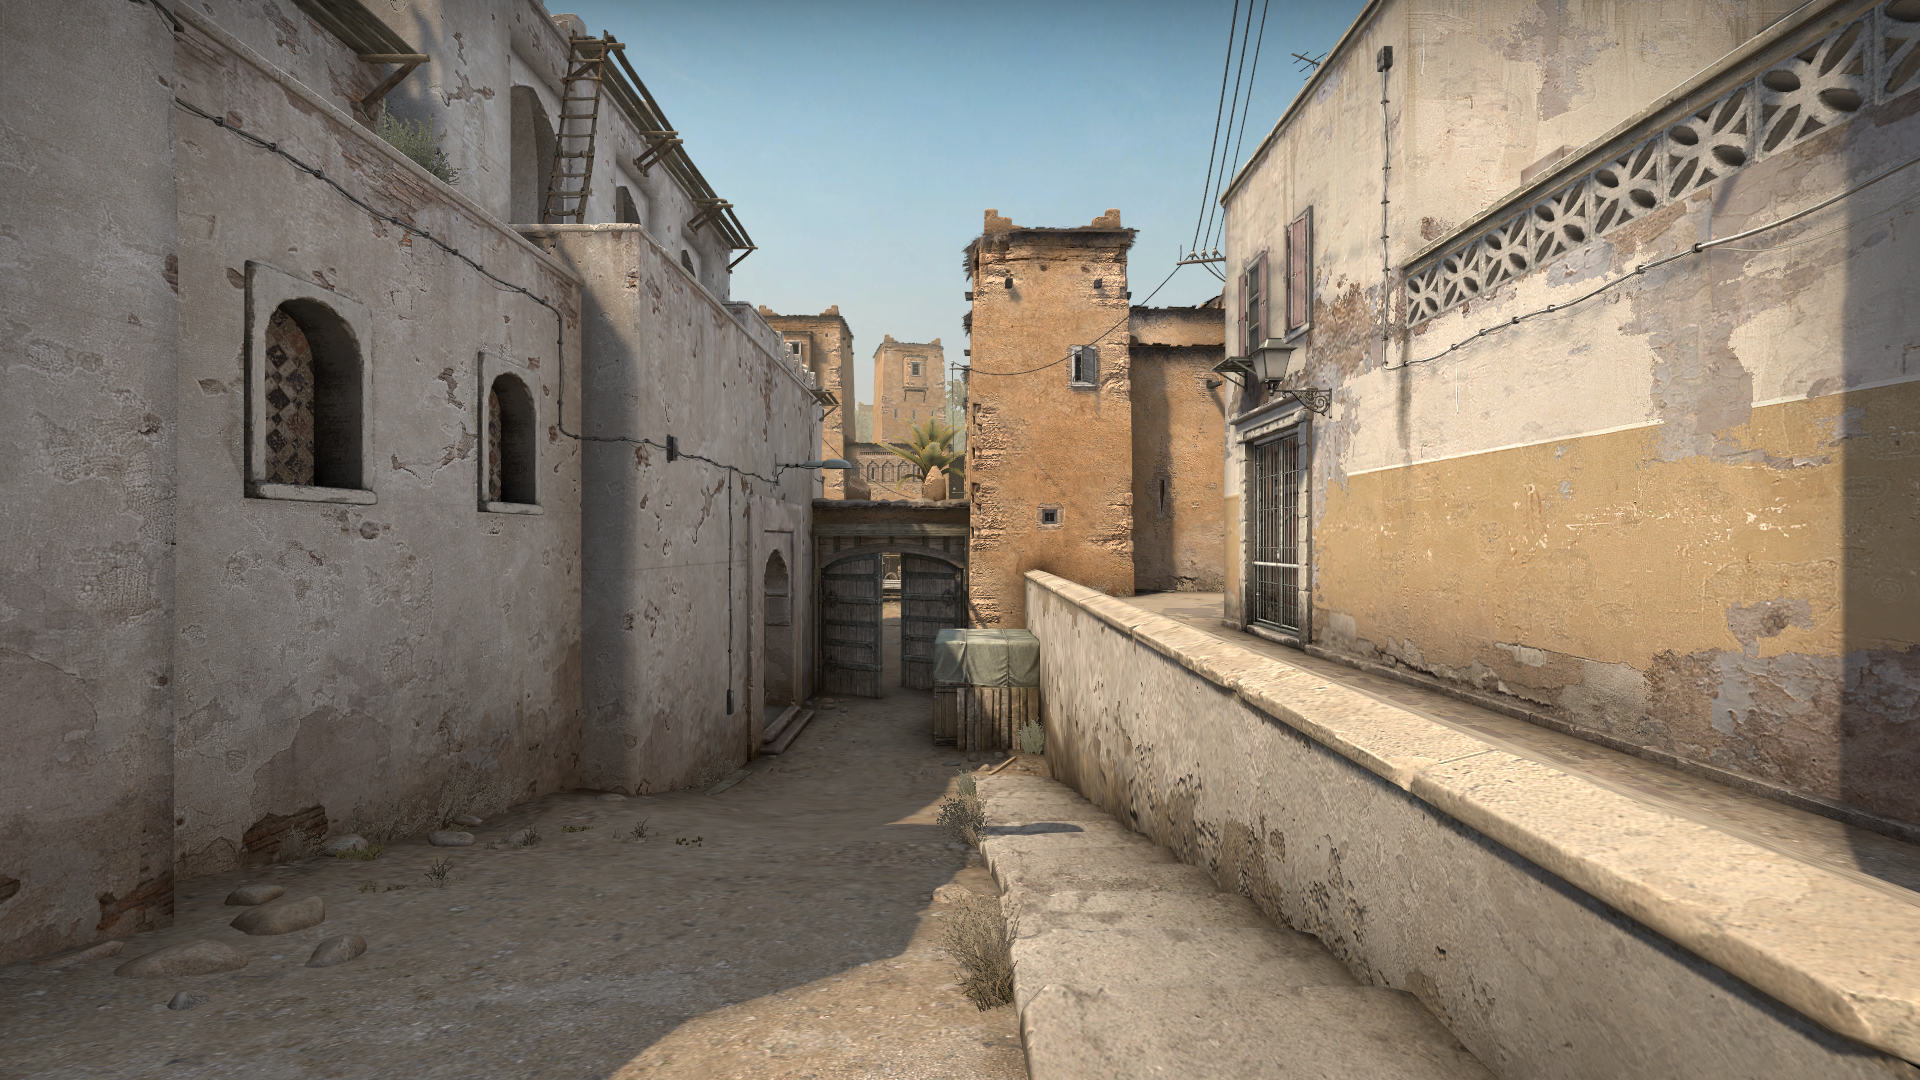
Map: de_dust2